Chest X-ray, PA view. Patient: 29 years old, sex F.
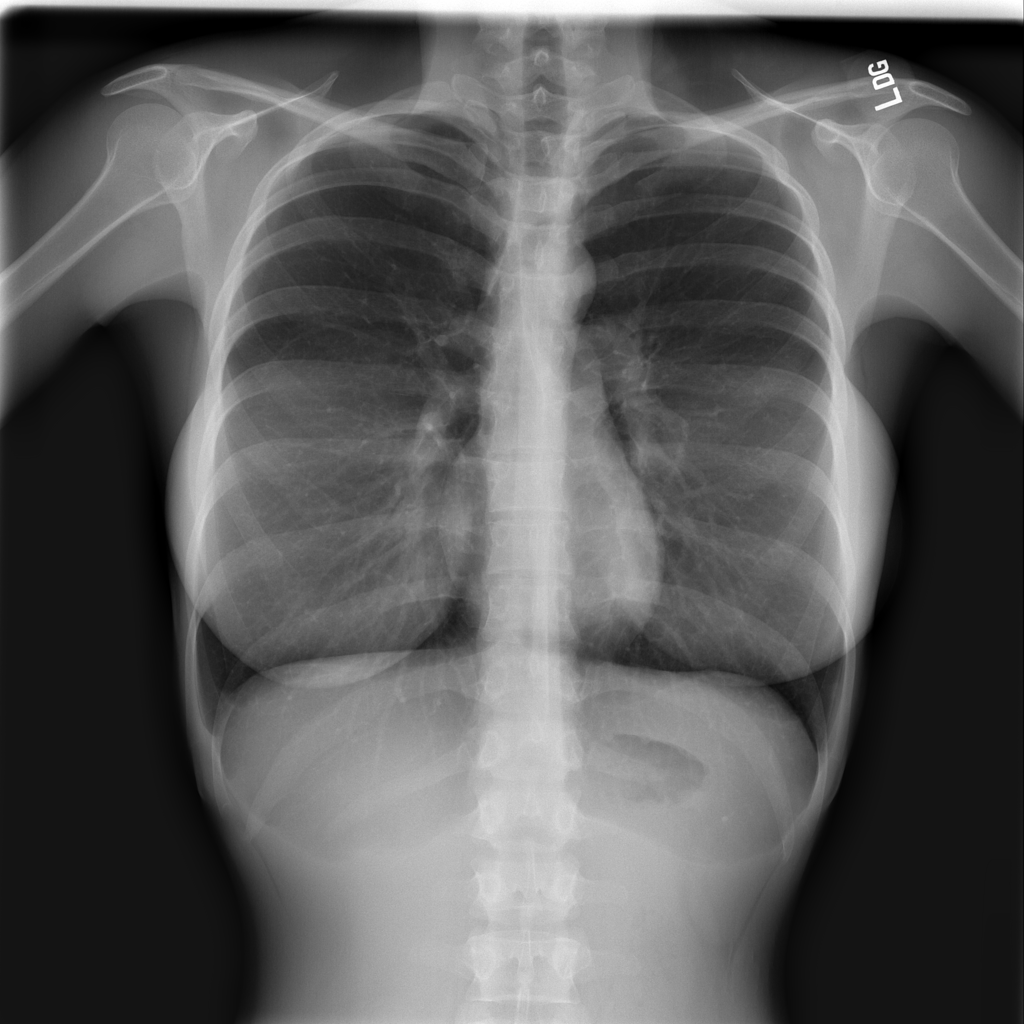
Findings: No Finding